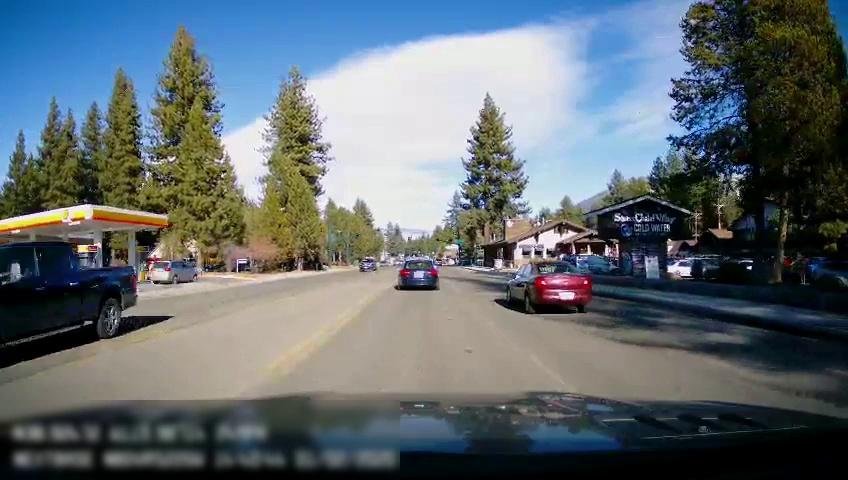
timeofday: Day
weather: Sunny
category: Drivable Space
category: Vehicles | Car
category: Vehicles | Car
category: Vehicles | SUV
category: Vehicles | Truck
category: Vehicles | Truck
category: Vehicles | Car
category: Lanes | Opposite Lane
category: Lanes | Current Lane